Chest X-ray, PA view. Patient: 70 years old, sex M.
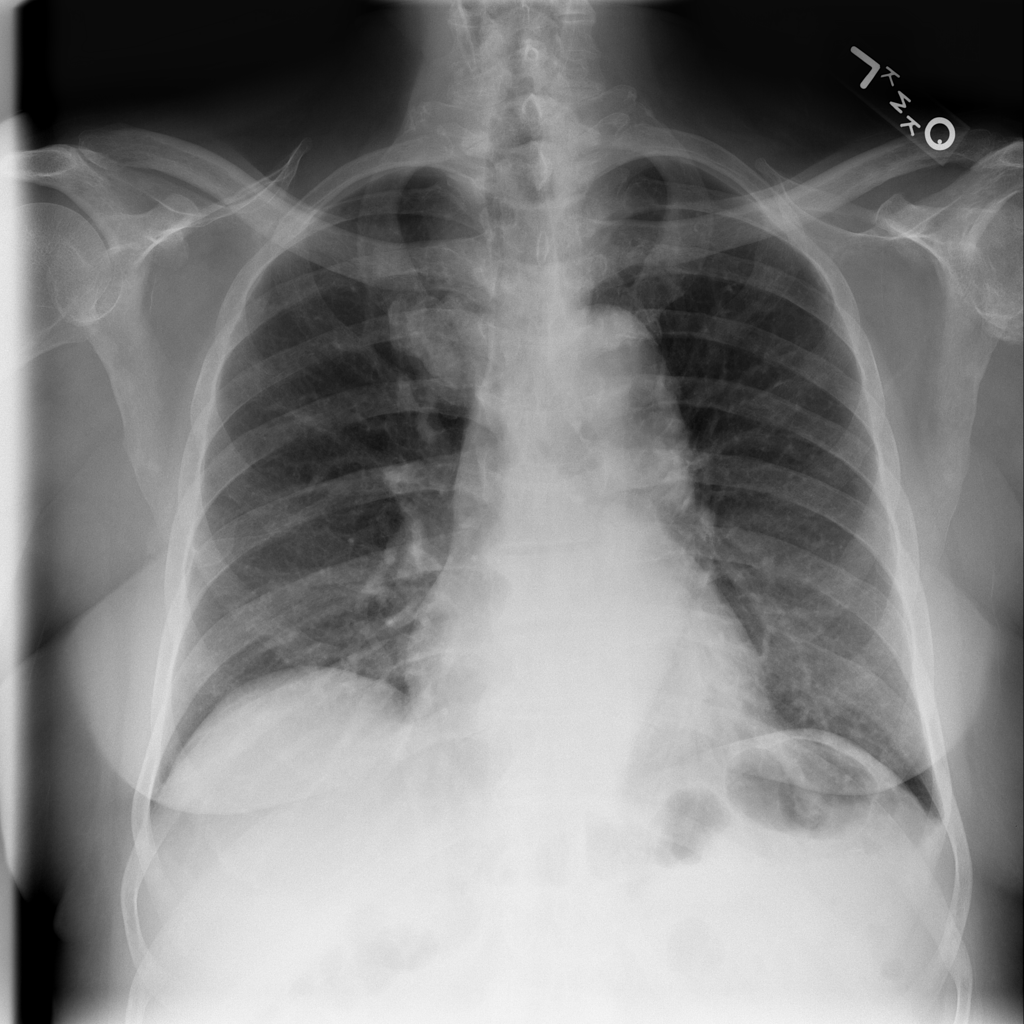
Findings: No Finding